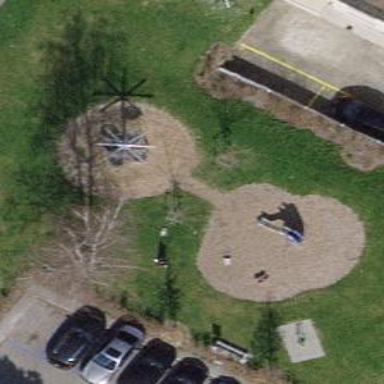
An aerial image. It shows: Playground area for leisure activities on the land.